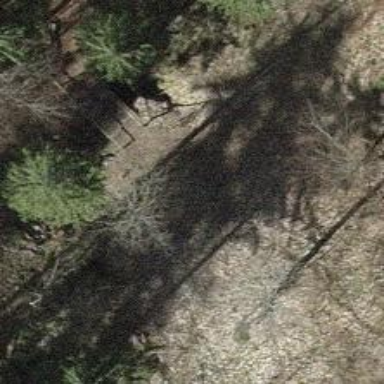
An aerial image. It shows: Path leading to bridge.